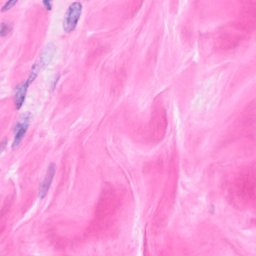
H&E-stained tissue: Breast